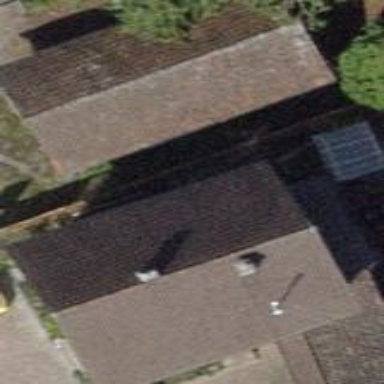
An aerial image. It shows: Detached building with gabled roof.